Question: I want to have an averange of visitors per day. I'm using Laravel 4.
The database structure I have is this:
> Name: 'visitor'

Now I tried to use the avg() function of Laravel, but I can't find a right solution. Could someone help me please with this?
I already have an controller wich one looks like this:
'''
public function index()
{
//$select_stats = Visitor::where('visit_date', '>=', Carbon::now()->startOfMonth())->get();
$begin = date('Y-m-01');
$end = date('Y-m-t');
$visits = Tracker::selectRaw('date, count(ip)')->groupBy('date')->whereRaw("date between '$begin' and '$end'")->get();
//get total visits per month
$get_visits = Visitor::whereRaw("date between '$begin' and '$end'")->count();
//get averange visits
return View::make('admin.home.index')->with('stats', $visits)->with('get_visits', $get_visits)/*->with('get_avg_visits', $get_avg_visits)*/;
}
'''
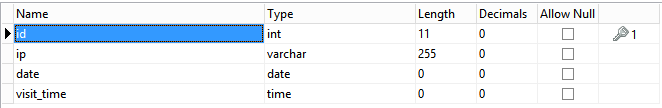
Answer: Basically, you've got everything you need for calculating the average count of visitors, no additional query needed :) You just have to divide the total number of visits by the number of days of the month:
'''
public function index()
{
$begin = date('Y-m-01');
$end = date('Y-m-t');
// ...
//get total visits per month
$get_visits = Visitor::whereRaw("date between '$begin' and '$end'")->count();
// get average visits
// transform dates to DateTime objects (we need the number of days between $begin and $end)
$begin = new \DateTime($begin);
$end = new \DateTime($end);
$diff = $end->diff($begin); // creates a DateInterval object
$days = (int)$diff->format('%a'); // %a --> days
$average_visits = $get_visits / $days;
// ...
}
'''